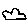
Label: cloud